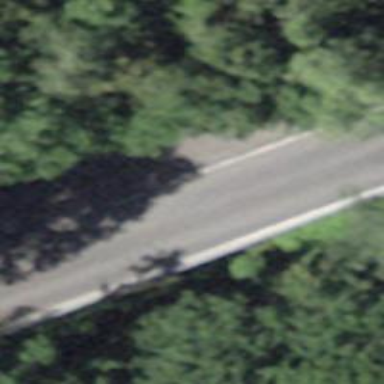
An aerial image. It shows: Passing place on the road.